Field crop: maize
Growth stage: 2
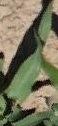
Species: maize